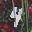
Label: 4